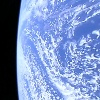
Label: cloud